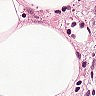
Metastatic tissue present: no